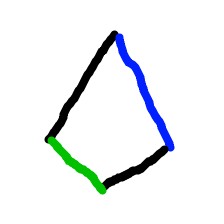
Shape: kite